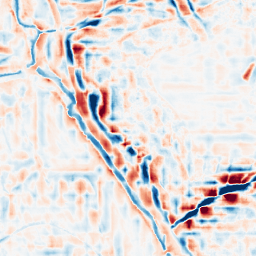
Category: wavelet
Decomposition family: wavelet_reverse_biorthogonal
Decomposition parameters: wavelet: rbio2.4
level: 4
Upsampling method: bilinear
Upsampling parameters: scale: 4
Upsampling scale: 4